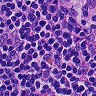
Metastatic tissue present: no